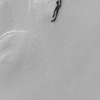
Atmospheric dust classification: not_dusty